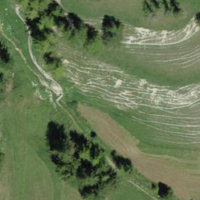
EUNIS habitat code: 24
Species observed at this site:
Saponaria ocymoides